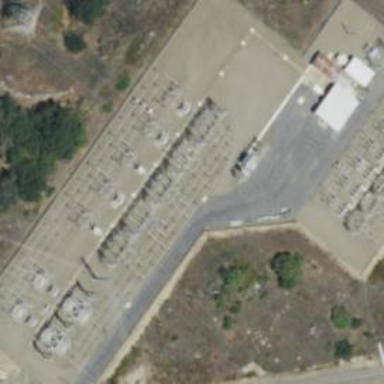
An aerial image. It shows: Power substation surrounded by fence.